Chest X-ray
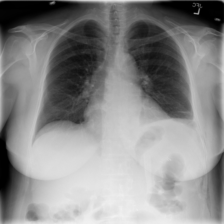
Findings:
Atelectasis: positive
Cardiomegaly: negative
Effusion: positive
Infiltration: negative
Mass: negative
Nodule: negative
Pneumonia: negative
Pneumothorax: negative
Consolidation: negative
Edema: negative
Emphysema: negative
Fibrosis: negative
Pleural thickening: negative
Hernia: negative